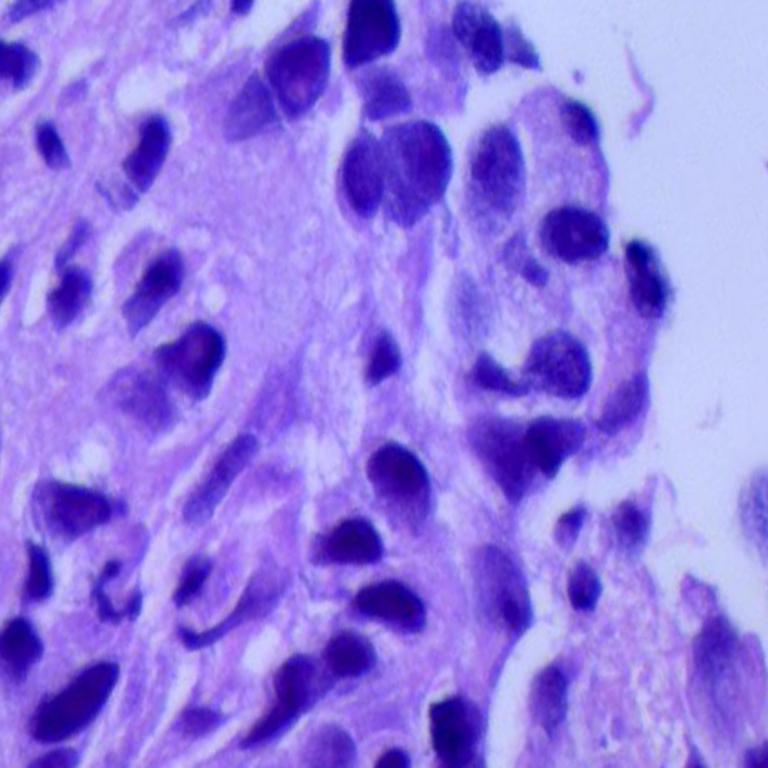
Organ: lung
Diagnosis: adenocarcinomas